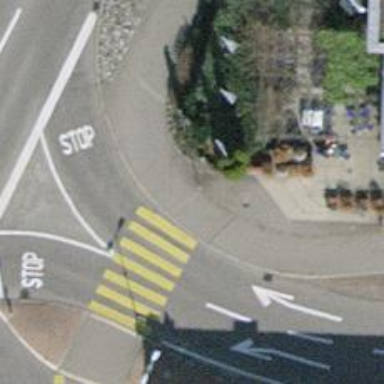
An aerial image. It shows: Uncontrolled footway crossing with markings.